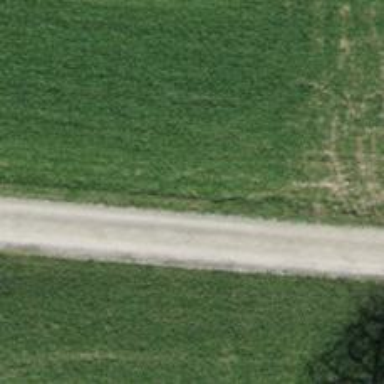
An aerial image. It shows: Pebblestone track with grade2 quality.